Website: apple
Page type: address-validator
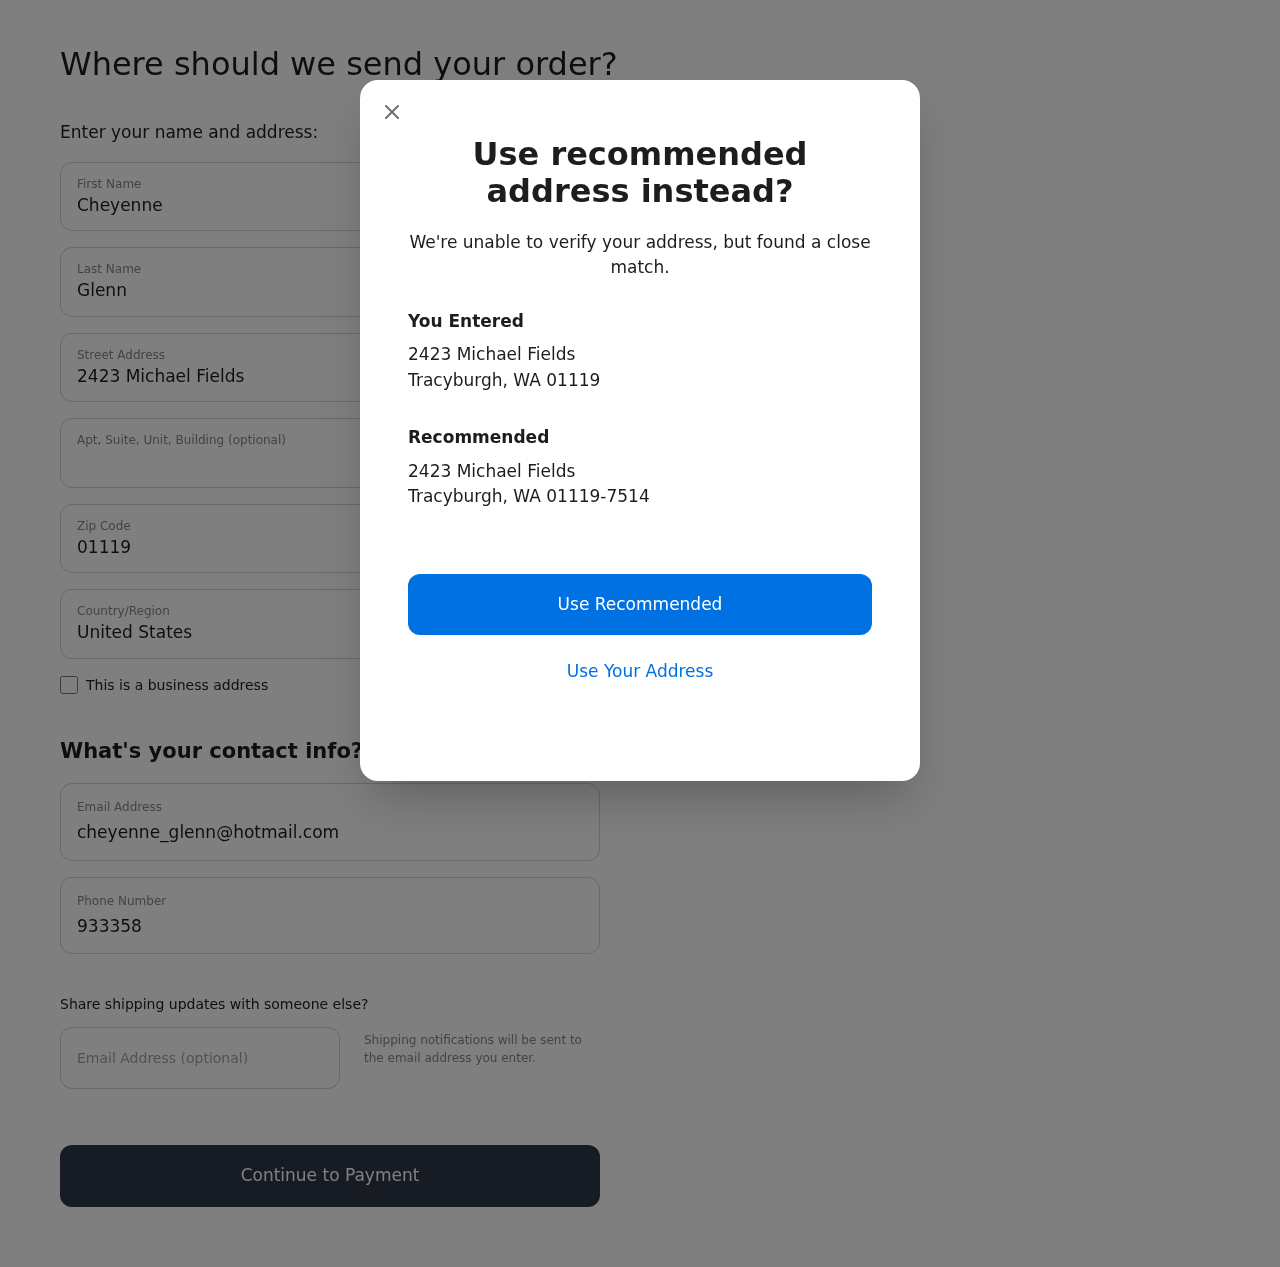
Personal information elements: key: PII_CITY
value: Tracyburgh
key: PII_COUNTRY
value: United States
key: PII_EMAIL
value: cheyenne_glenn@hotmail.com
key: PII_FIRSTNAME
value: Cheyenne
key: PII_GIFT_EMAIL
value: laurenray@hotmail.com
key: PII_LASTNAME
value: Glenn
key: PII_PHONE
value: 9333587332
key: PII_POSTCODE
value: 01119
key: PII_POSTCODE_FULL
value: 01119-7514
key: PII_STATE_ABBR
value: WA
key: PII_STREET
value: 2423 Michael Fields
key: PII_CITY2
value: Tracyburgh
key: PII_STATE_ABBR2
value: WA